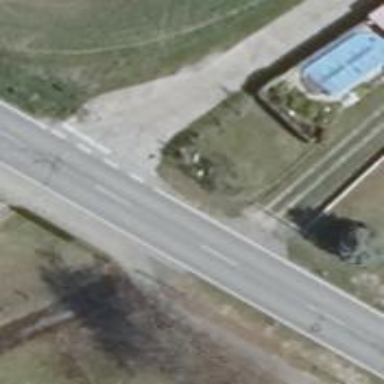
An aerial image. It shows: Road with stop sign.